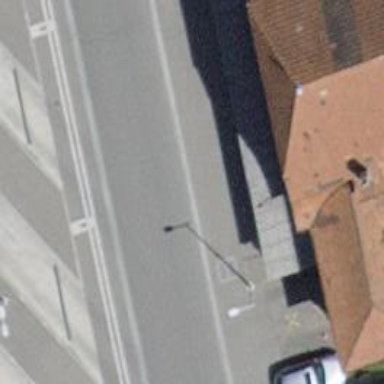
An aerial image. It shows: Tertiary road with asphalt surface and sidewalks on both sides.